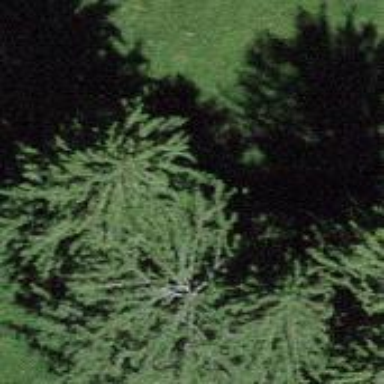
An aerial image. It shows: Single tag "natural: tree."